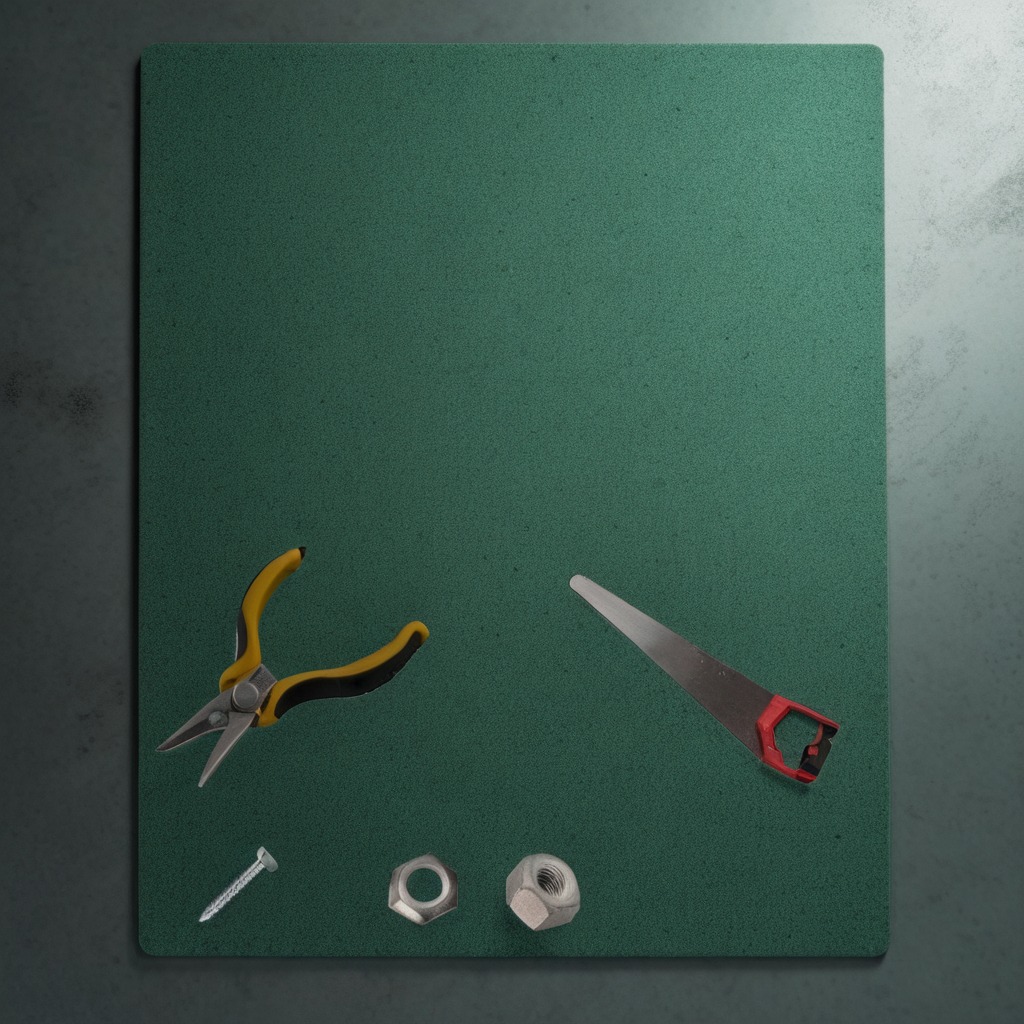
A flat metal washer, an iron nail, pliers, a metal saw, and a metal nut are lying on the clean granite tabletop beneath the green rubber mat.